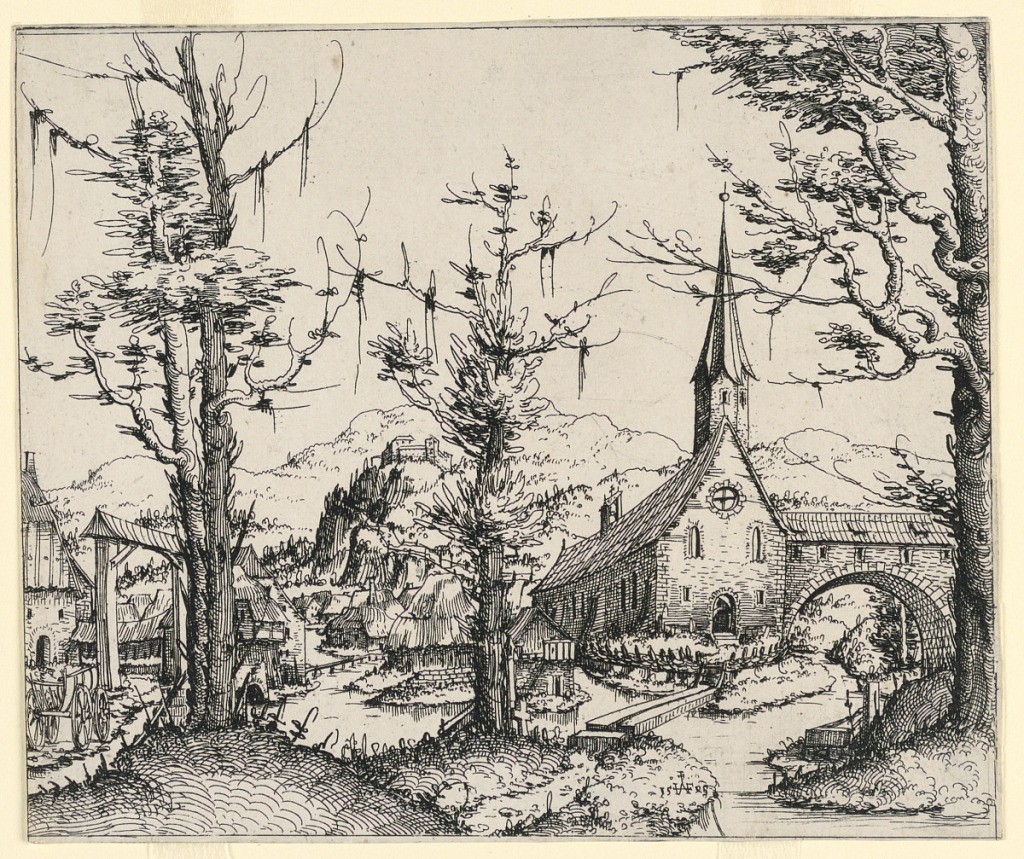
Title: Church by a Stream, Spanned by a Covered Bridge
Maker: Augustin Hirschvogel, 1503 – 1553
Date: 1545
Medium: Etching on off-white laid paper
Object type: Print
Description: Horizontal rectangle. At the junction of two streams stands a church with a clock in the gable and a high pointed steeple. Connected with the church and spanning the stream is a covered bridge. Mountainous landscape setting.